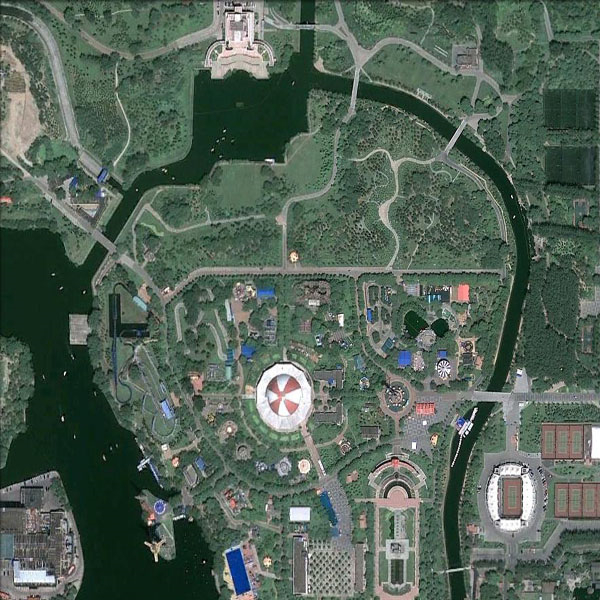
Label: Park